Question: I am making an application in which i am uploading file from my custom tab as follows

i created a observer for event called 'catalog_product_save_after'. In the particular function, i am uploading those files to catalog/product folder and its get uploaded to those folder without any error.
But when i am trying to assign those images to that particular product, i got the following error.
'File was not uploaded' at file 'E:\xampp\htdocs\magento\lib\Varien\File\Uploader.php on line 152'
If i check 'system.log' then i see the '2012-08-24T11:33:15+00:00 ERR (3): User Error: Some transactions have not been committed or rolled back in E:\xampp\htdocs\magento\lib\Varien\Db\Adapter\Pdo\Mysql.php on line 3645' this error.
My observer function is as follows
'''
public function Savedata($observer)
{
$params = Mage::app()->getRequest()->getParams();
$product = $observer->getEvent()->getProduct();
$product_id = $product->getId();
$filesData = array();
$keysData = array_keys($_FILES);
foreach($keysData as $keys)
{
$uploader = new Varien_File_Uploader("$keys");
$uploader->setAllowedExtensions(array('jpeg', 'jpg', 'png', 'tiff'));
$uploader->setAllowRenameFiles(true);
$uploader->setFilesDispersion(false);
$path = Mage::getBaseDir('media') . DS . "catalog" . DS . "product";
if(!is_dir($path))
{
mkdir($path);
}
$extension = pathinfo($_FILES["$keys"]['name'], PATHINFO_EXTENSION);
$date = new DateTime();
$file_name = $keys . "_" . $product_id . "." . $extension;
$_FILES["$keys"]['name'] = $file_name;
$uploader->save($path, $_FILES["$keys"]['name']);
$filesData[] = $path .DS. $_FILES["$keys"]['name'];
}
print_r($filesData);
///till this works file.. when i add following code, program dies.
try
{
$productData = Mage::getModel('catalog/product')->load($product_id);
print_r($productData->getData());
foreach($filesData as $file)
{
$productData->addImageToMediaGallery($file, "image" ,false, false);
}
$productData->save();
$productData = Mage::getModel('catalog/product')->load($product_id);
print_r($productData->getData());
}
catch (Exception $e)
{
echo $e->getMessage() . "||" . $e->getCode() . "||" . $e->getFile() . "||" . $e->getLine();
}
exit();
}
'''
any suggestion where i am going wrong? why this error occur?
i am using magento 1.7
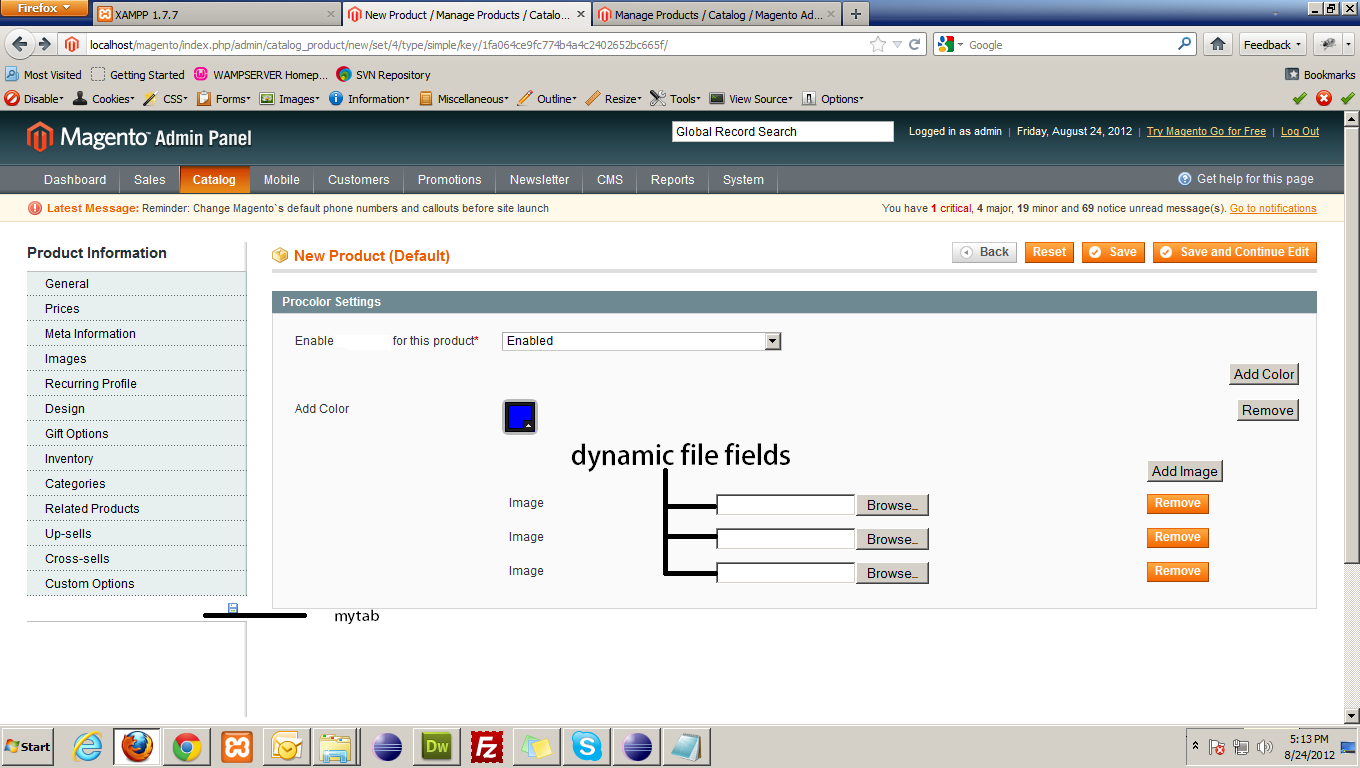
Answer: I see that you're going to update your catalog/product object when you're saving it.
You are using event 'catalog_product_save_after'.
Inside the observer, you call:
'''
$productData = Mage::getModel('catalog/product')->load($product_id);
...
$productData->save();
'''
$productData is catalog/product object -> you saved it.
You can guess what will happen, it will trigger event 'catalog_product_save_after' and so on, looping forever.
I see that you call '$productData->save();' because in this event, the value has been saved and can not be changed.
So instead of using 'catalog_product_save_after', you can use 'catalog_product_save_before'.
The same like your code, but remove '$productData->save();' because it will automatically call save.
'''
Mage_Core_Model_Abstract
public function save()
{
/**
* Direct deleted items to delete method
*/
if ($this->isDeleted()) {
return $this->delete();
}
if (!$this->_hasModelChanged()) {
return $this;
}
$this->_getResource()->beginTransaction();
$dataCommited = false;
try {
$this->_beforeSave();
if ($this->_dataSaveAllowed) {
//see this line below, it will call save, so you don't need to call save in your 'catalog_product_save_before' (no looping forever)
$this->_getResource()->save($this);
$this->_afterSave();
}
$this->_getResource()->addCommitCallback(array($this, 'afterCommitCallback'))
->commit();
$this->_hasDataChanges = false;
$dataCommited = true;
} catch (Exception $e) {
$this->_getResource()->rollBack();
$this->_hasDataChanges = true;
throw $e;
}
if ($dataCommited) {
$this->_afterSaveCommit();
}
return $this;
}
'''